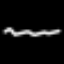
Label: squiggle